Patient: sex M, age 23
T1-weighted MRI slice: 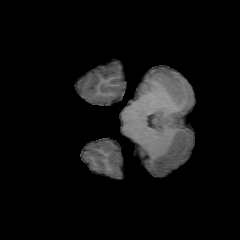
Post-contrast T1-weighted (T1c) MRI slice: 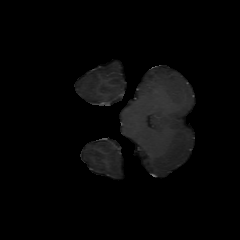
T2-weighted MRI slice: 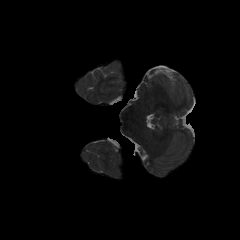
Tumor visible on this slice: no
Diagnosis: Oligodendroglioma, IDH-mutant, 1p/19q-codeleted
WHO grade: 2